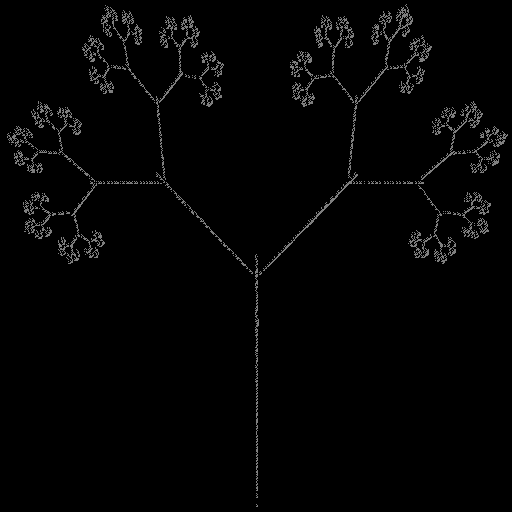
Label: sticks